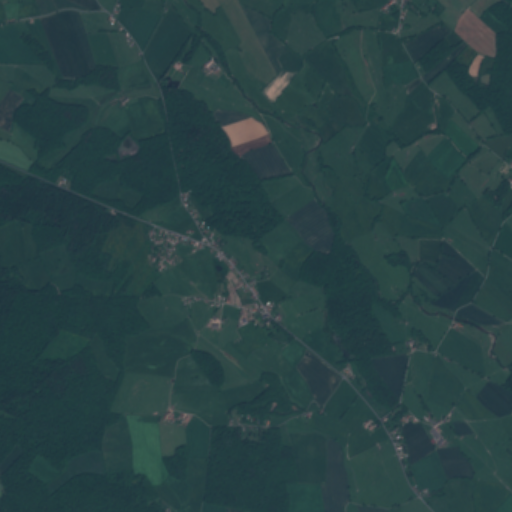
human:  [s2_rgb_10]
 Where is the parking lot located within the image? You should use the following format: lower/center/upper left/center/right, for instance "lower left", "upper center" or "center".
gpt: The parking lot is located in the center of the image.
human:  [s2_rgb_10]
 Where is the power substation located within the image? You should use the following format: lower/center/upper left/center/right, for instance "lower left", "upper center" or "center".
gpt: The power substation is located in the center left of the image.
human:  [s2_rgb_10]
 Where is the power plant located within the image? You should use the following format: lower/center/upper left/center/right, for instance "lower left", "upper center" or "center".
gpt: There is no power plant in the image.